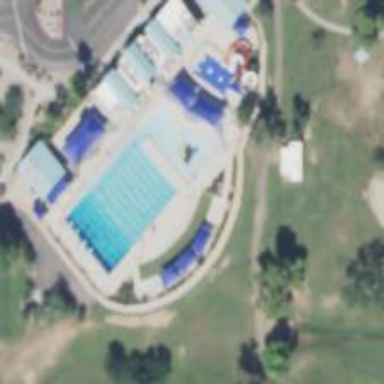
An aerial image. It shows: Sports centre dedicated to swimming activities.